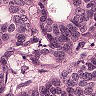
Metastatic tissue present: yes